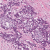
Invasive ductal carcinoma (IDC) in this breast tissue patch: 1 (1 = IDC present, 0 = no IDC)